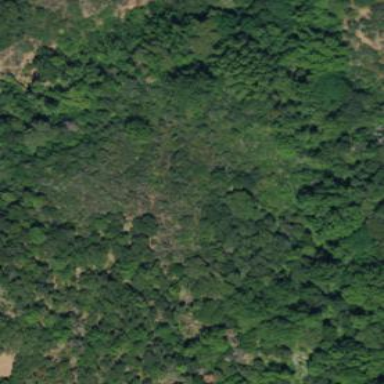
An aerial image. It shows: Patch of scrub vegetation.